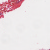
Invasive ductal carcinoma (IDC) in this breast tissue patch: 0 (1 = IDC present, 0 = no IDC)